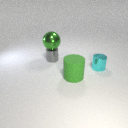
small gray metal cylinder to the left of large green rubber cylinder